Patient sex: M
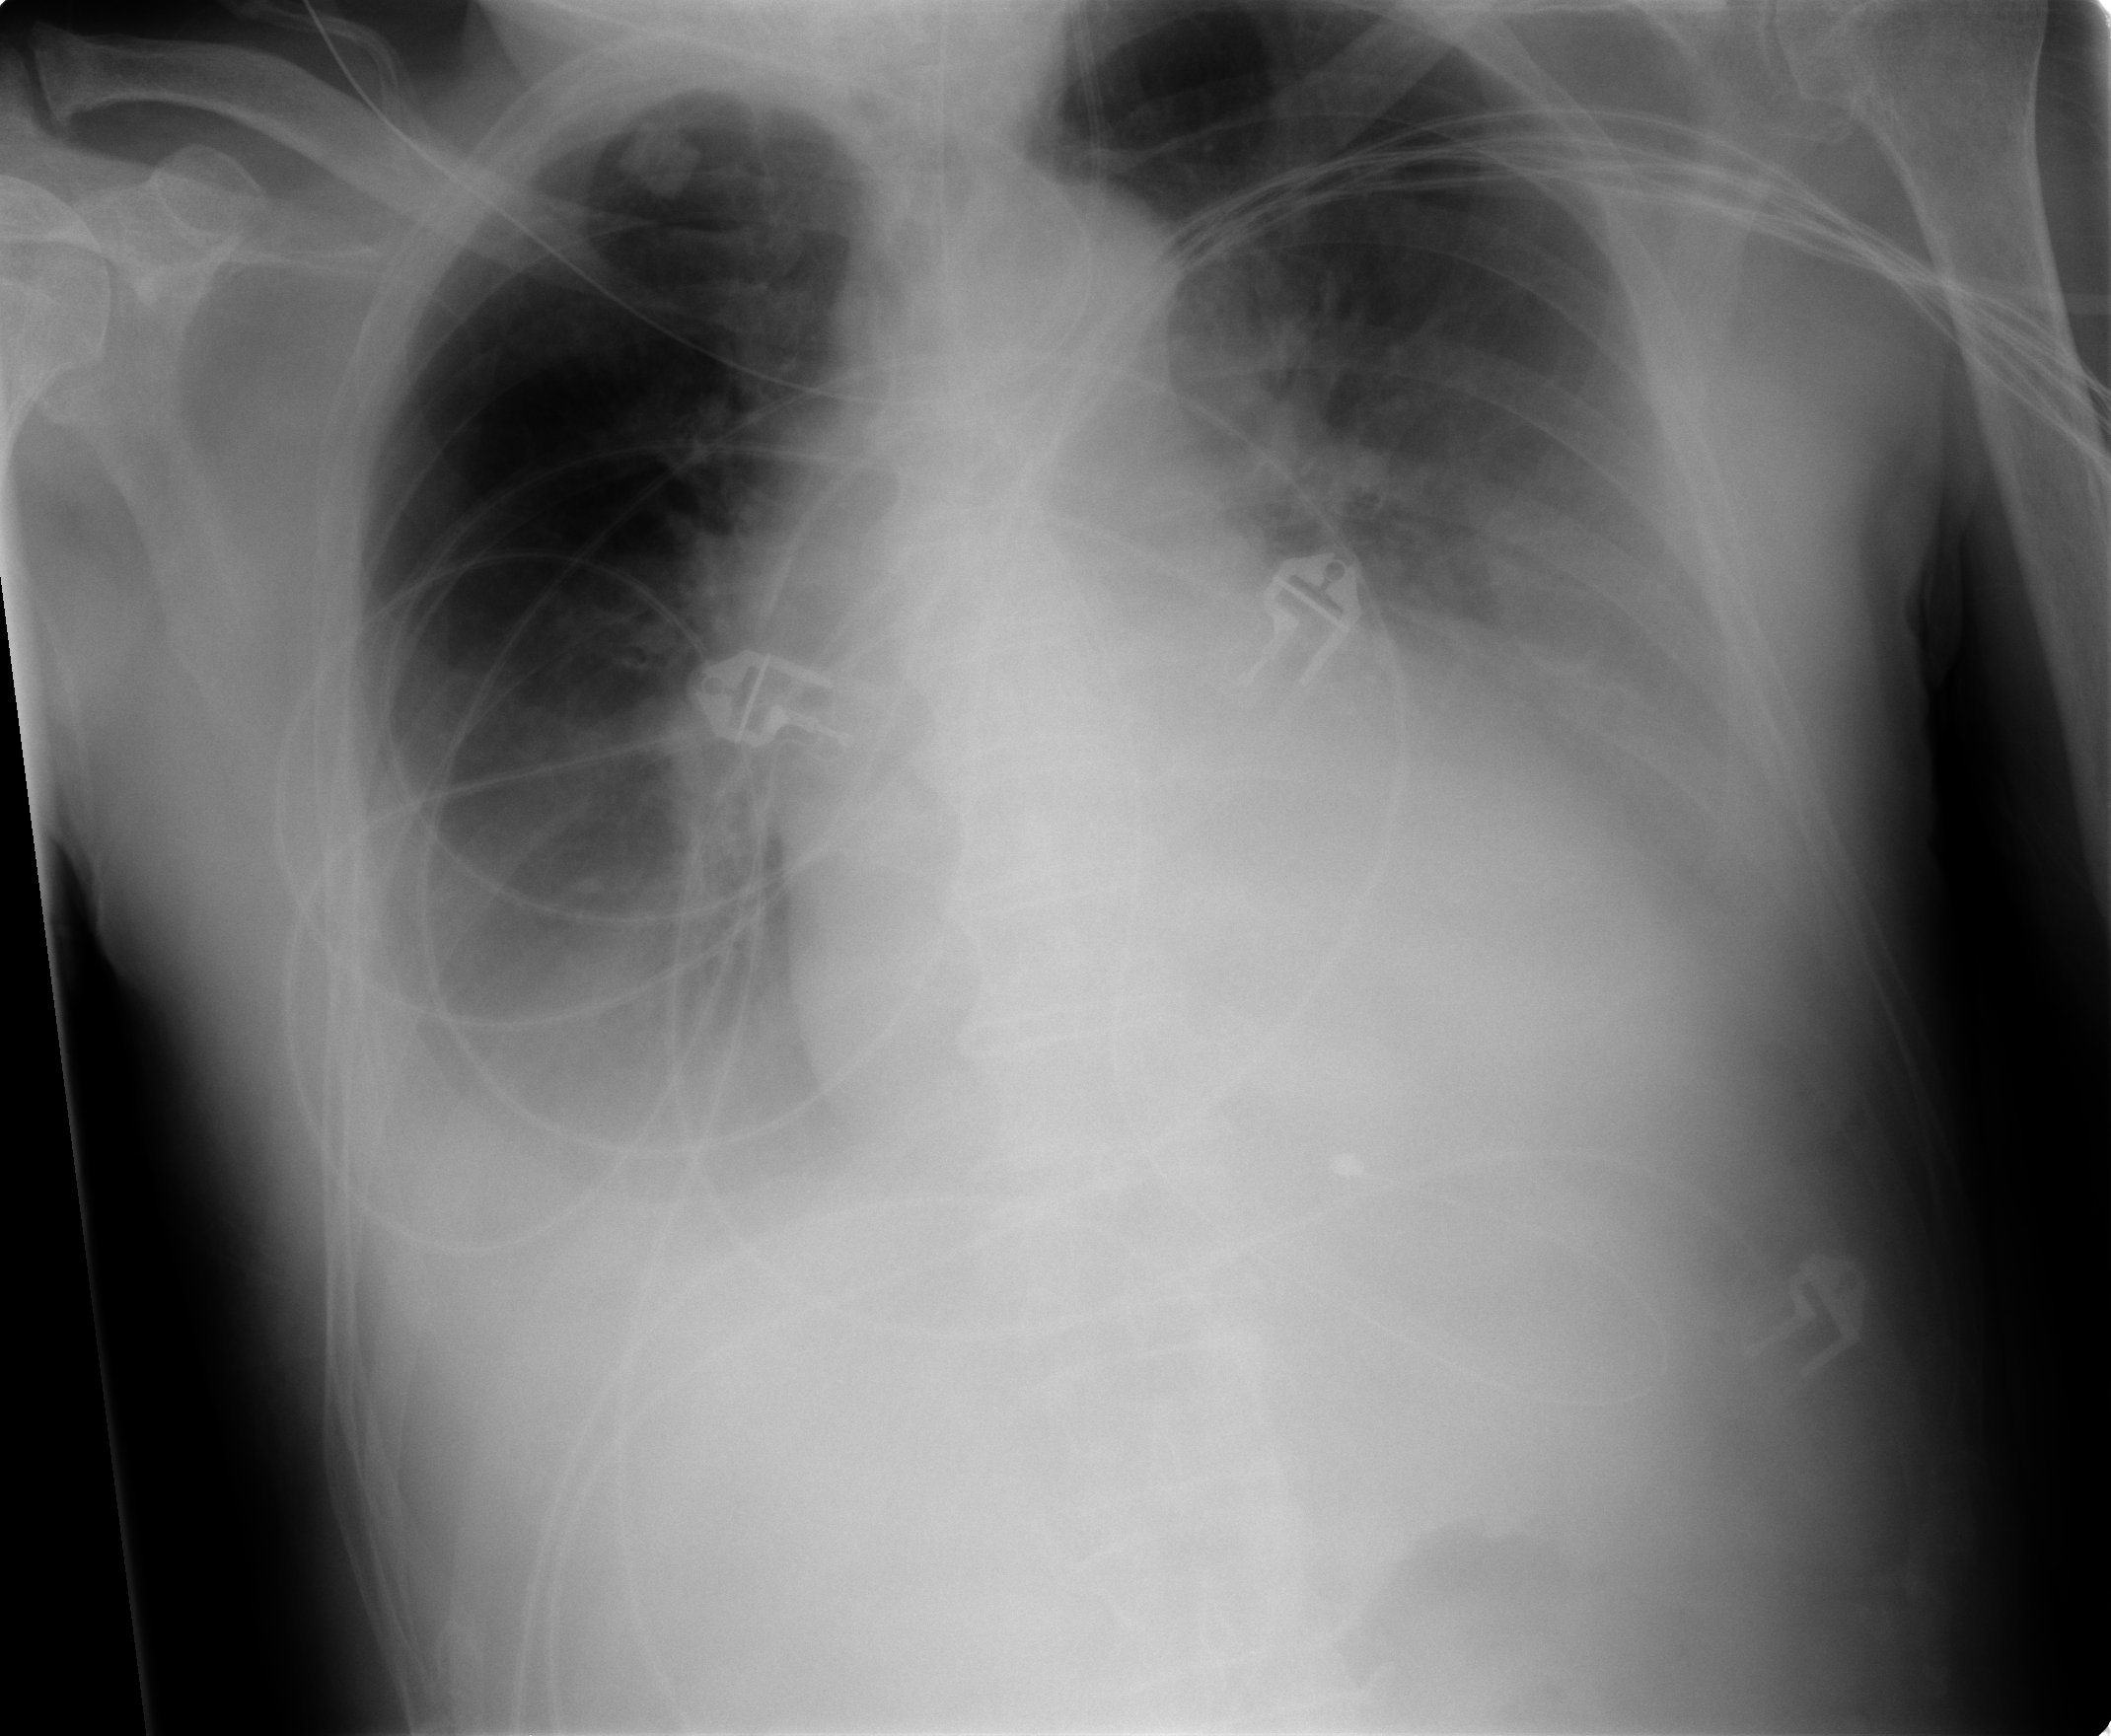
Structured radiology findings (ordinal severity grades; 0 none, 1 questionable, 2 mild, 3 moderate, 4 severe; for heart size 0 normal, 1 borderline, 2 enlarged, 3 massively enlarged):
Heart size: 2
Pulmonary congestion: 3
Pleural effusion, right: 2
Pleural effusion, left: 2
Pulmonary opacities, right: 0
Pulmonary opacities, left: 0
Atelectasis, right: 2
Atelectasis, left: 2